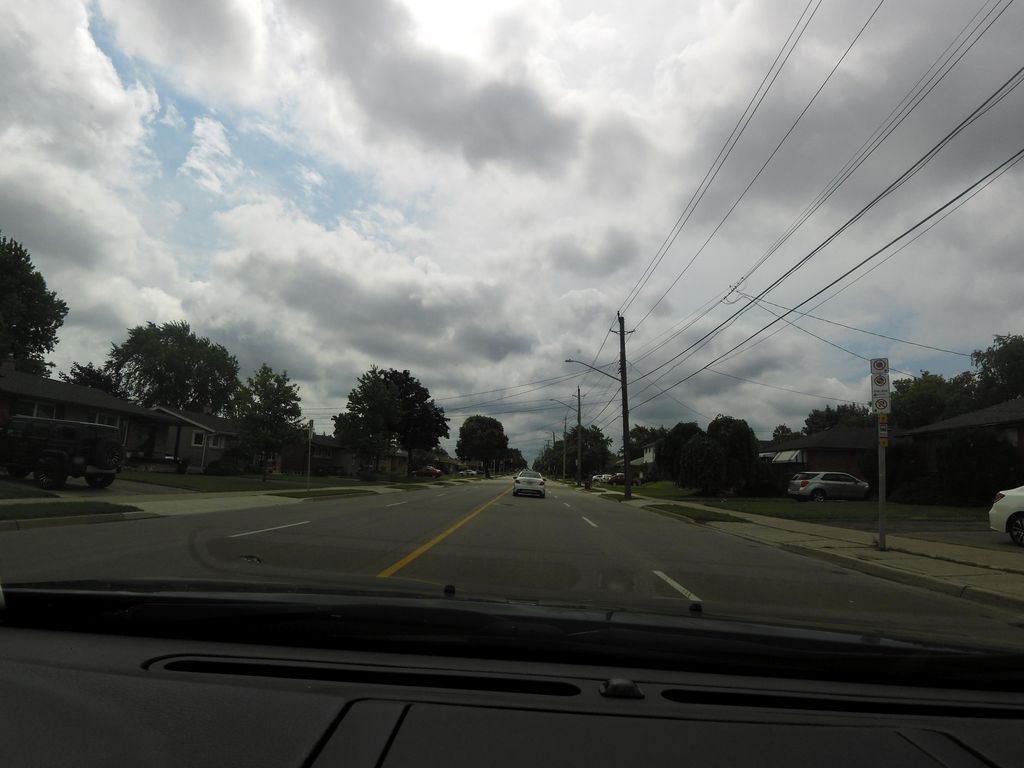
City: hamilton